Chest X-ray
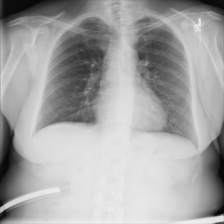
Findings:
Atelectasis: negative
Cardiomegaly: negative
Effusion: negative
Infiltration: negative
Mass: negative
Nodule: negative
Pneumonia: negative
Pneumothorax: negative
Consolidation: negative
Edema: negative
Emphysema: negative
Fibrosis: negative
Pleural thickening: negative
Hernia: negative